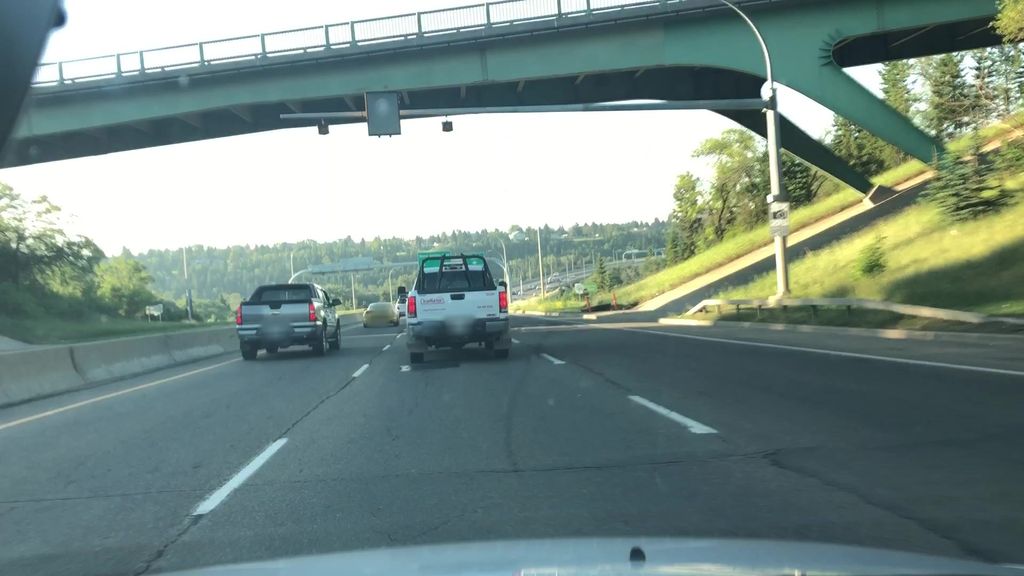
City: edmonton